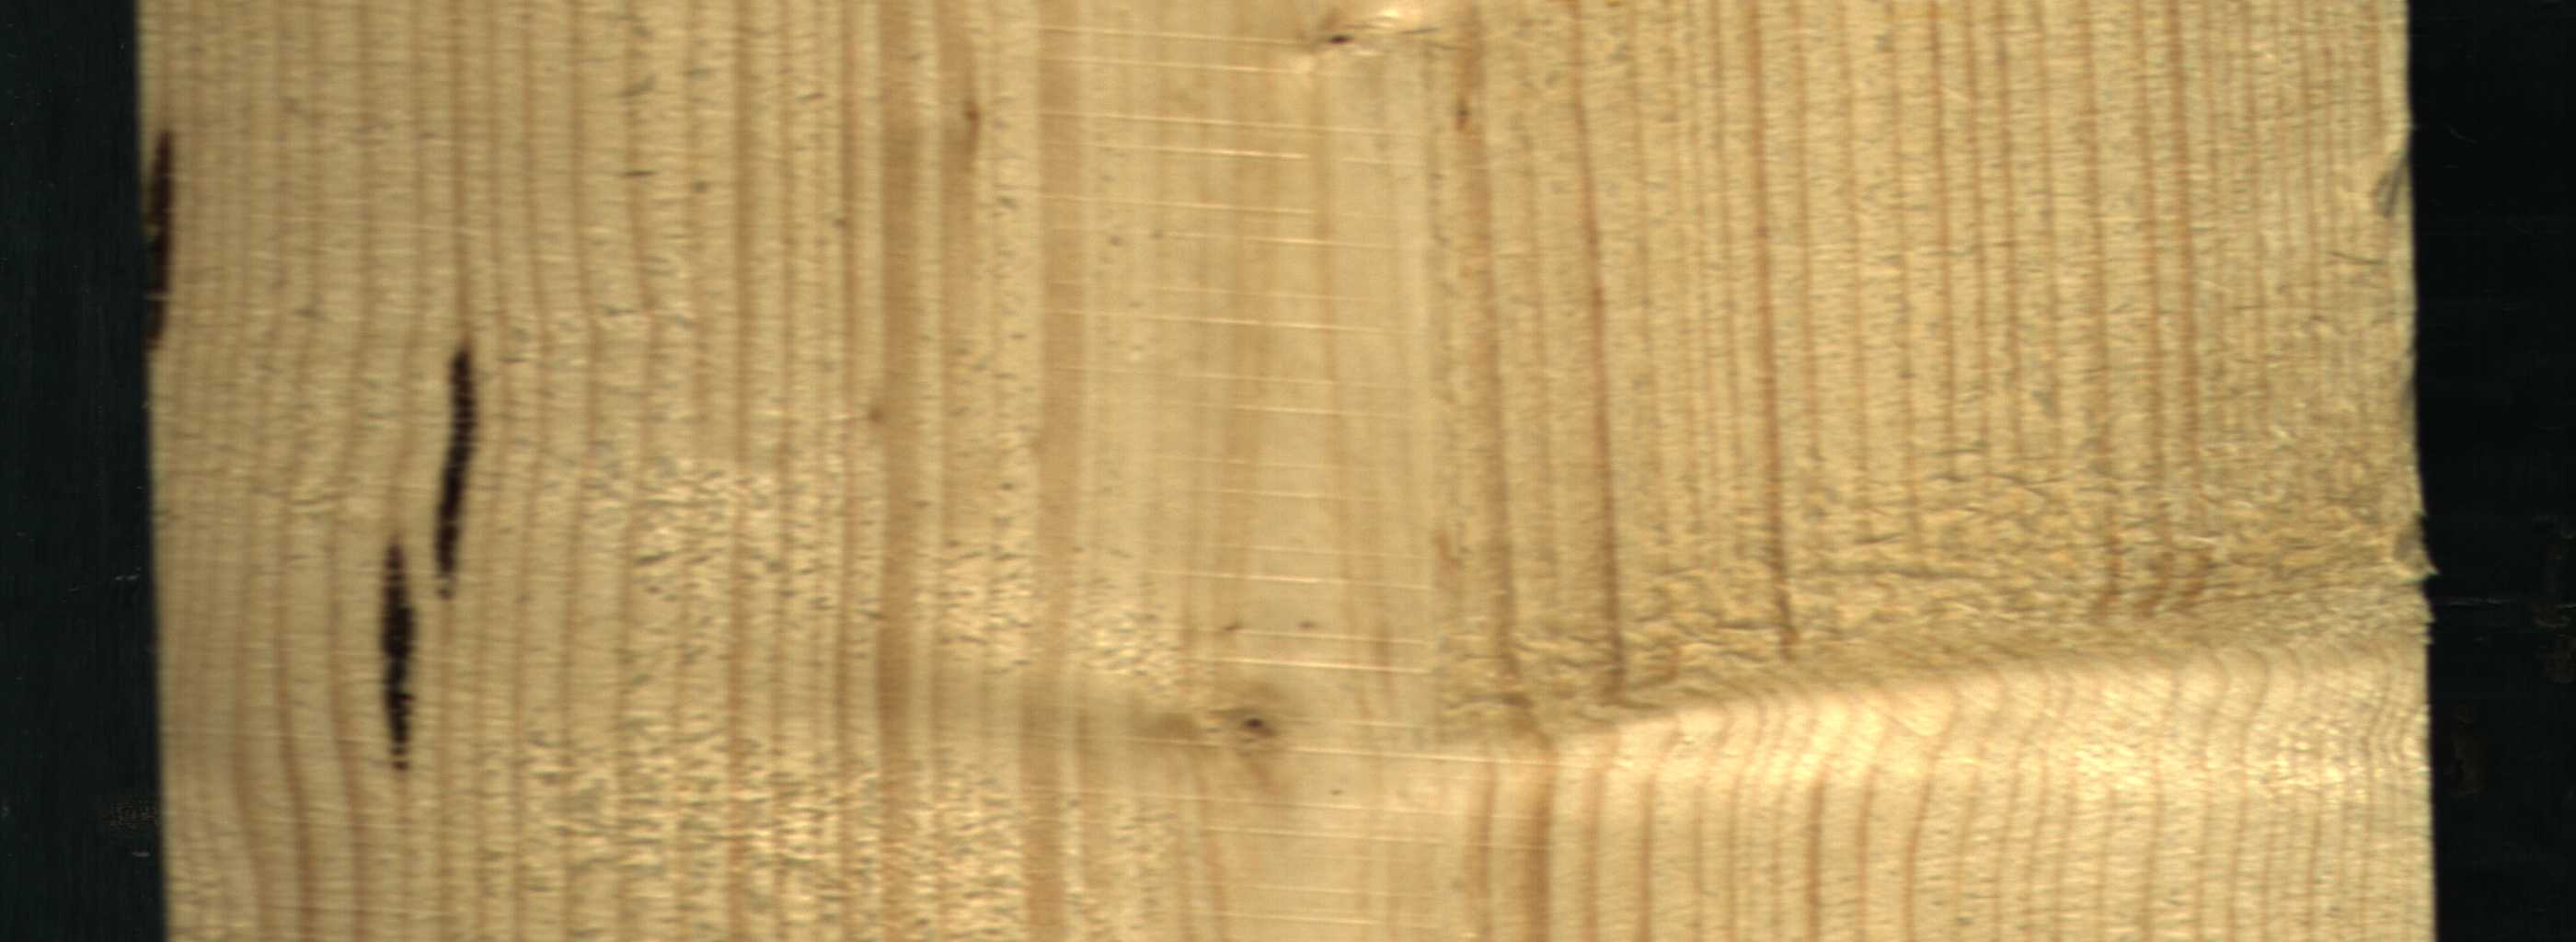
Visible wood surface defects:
resin
resin
resin